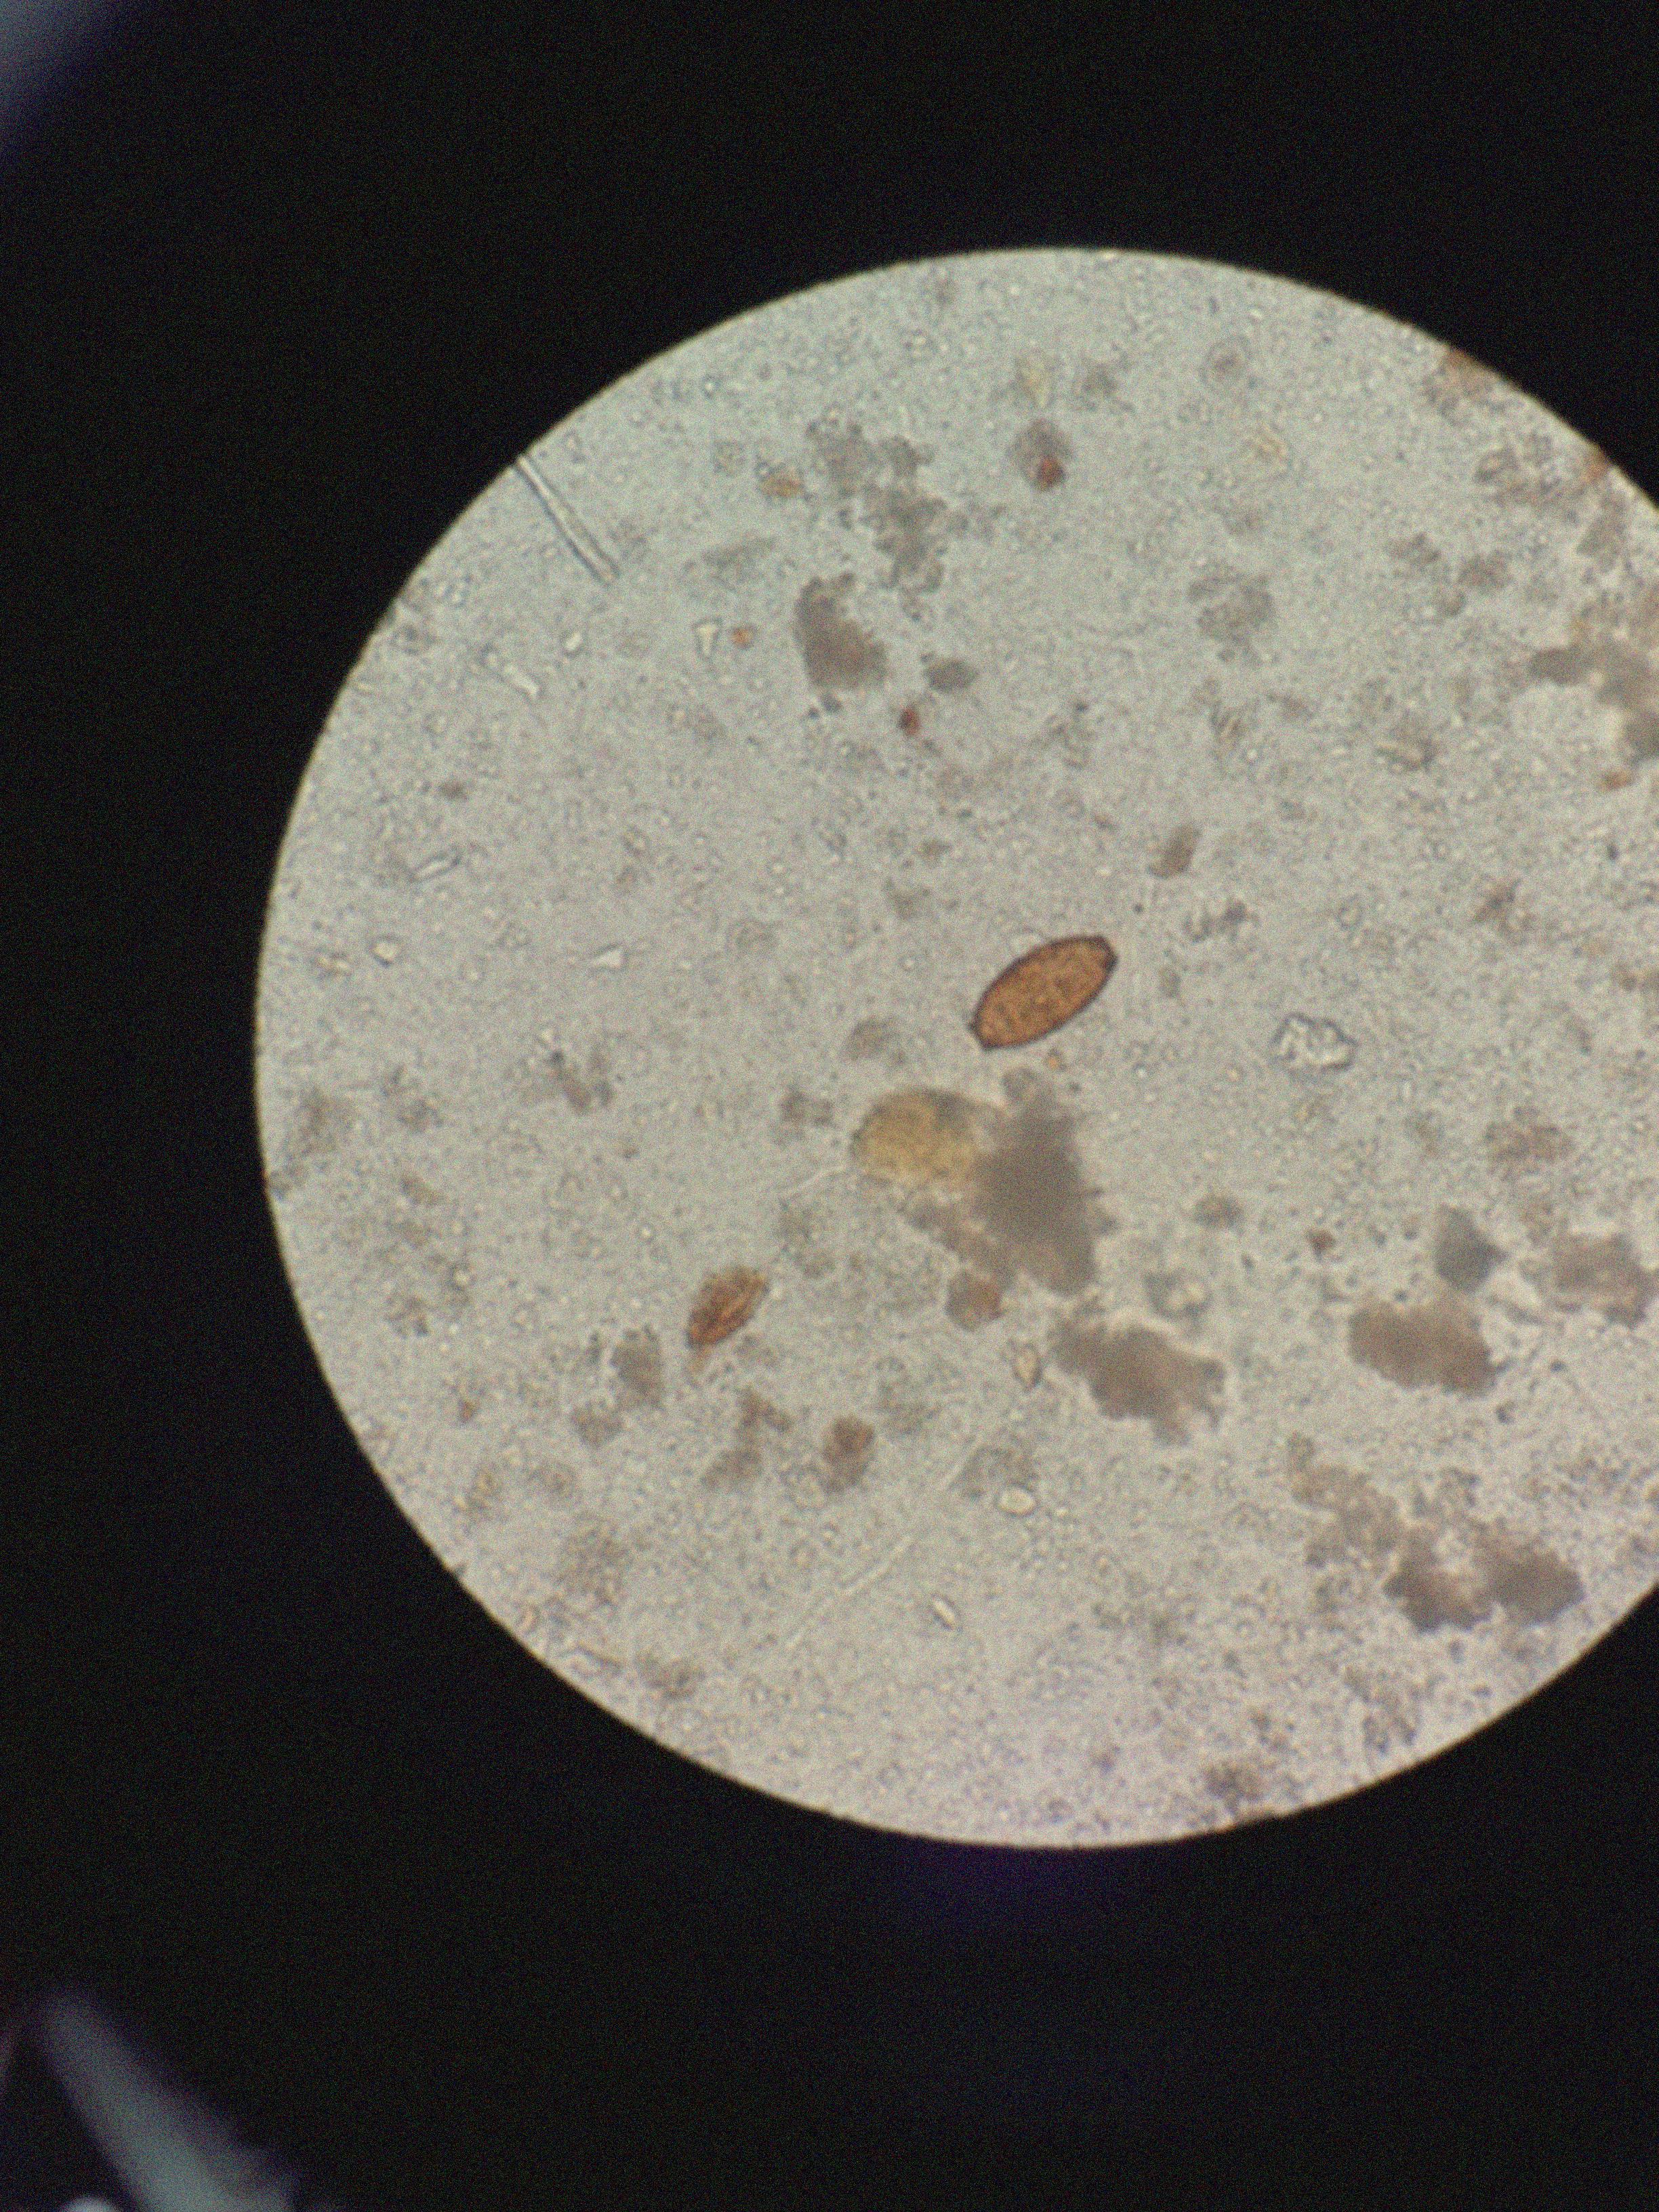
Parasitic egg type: Trichuris trichiura